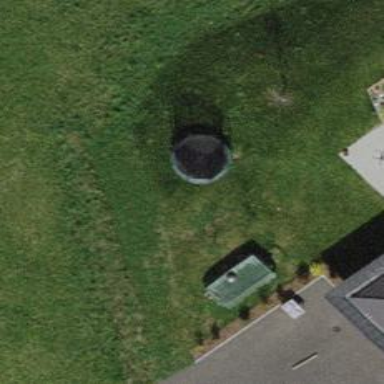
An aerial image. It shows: Playground featuring trampoline.